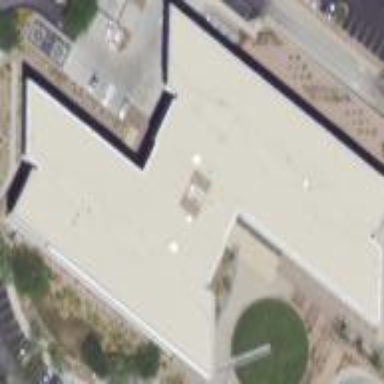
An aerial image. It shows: Office building.